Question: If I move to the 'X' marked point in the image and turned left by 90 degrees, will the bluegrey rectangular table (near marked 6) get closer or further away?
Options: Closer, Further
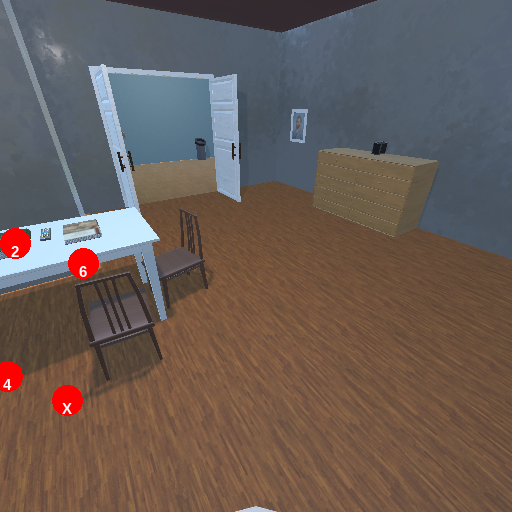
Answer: Closer